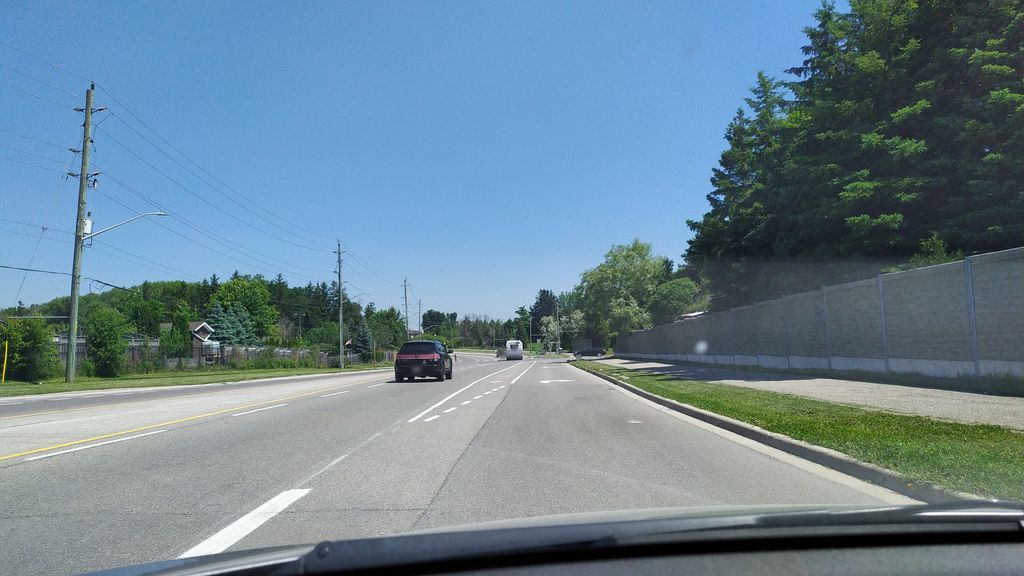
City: kitchener-waterloo